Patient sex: F
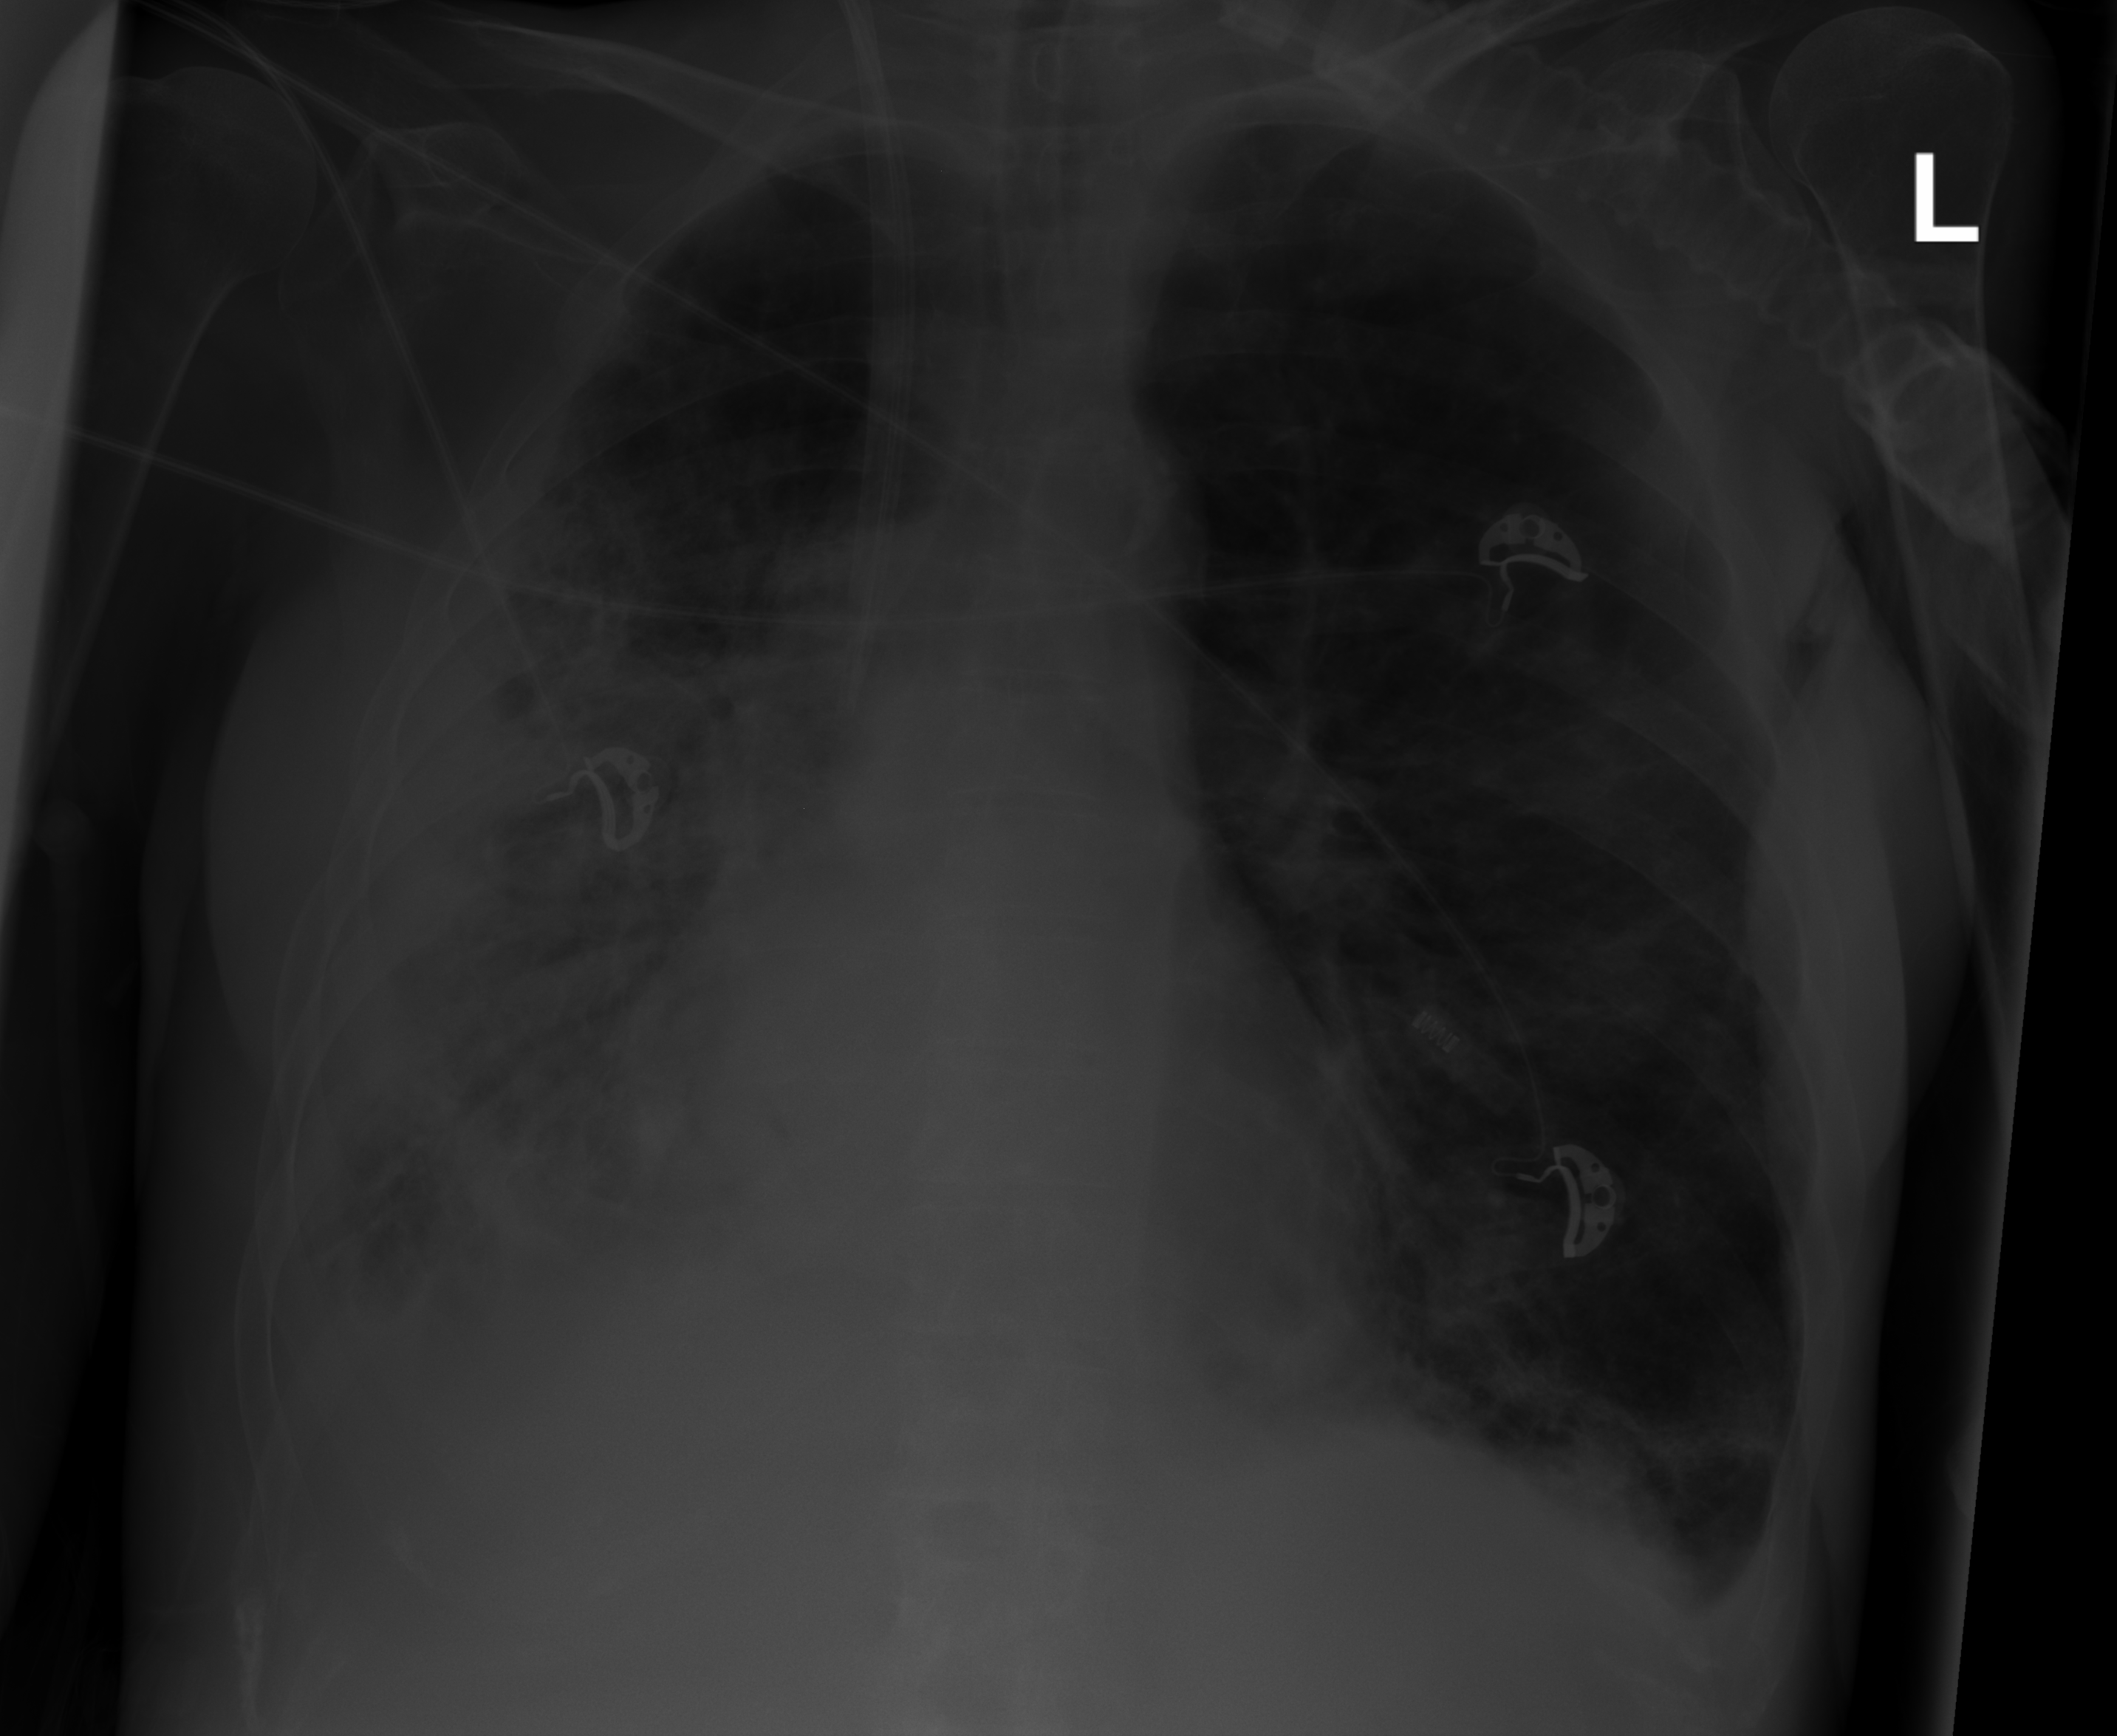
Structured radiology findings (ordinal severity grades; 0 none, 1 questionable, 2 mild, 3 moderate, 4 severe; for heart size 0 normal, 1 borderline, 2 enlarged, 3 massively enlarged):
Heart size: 0
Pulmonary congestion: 0
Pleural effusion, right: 3
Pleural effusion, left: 2
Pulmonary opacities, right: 3
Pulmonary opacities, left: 2
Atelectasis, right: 3
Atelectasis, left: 2